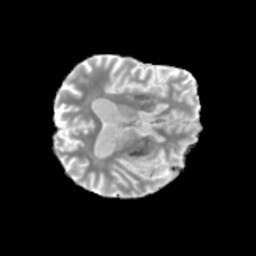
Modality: MD
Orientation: axial
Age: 76
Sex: female
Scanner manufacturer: siemens
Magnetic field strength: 3 T
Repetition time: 3.23 s
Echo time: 0.0892 s